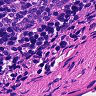
Metastatic tissue present: no